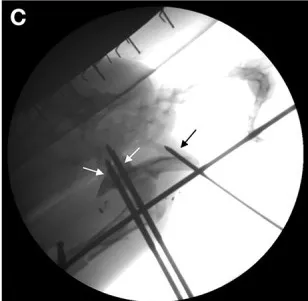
Intraoperative fluoroscopic series showing closed reduction and implant insertion in a 2-year-old cat with a comminuted proximal femur fracture. (C,D) For trans-articular external skeletal fixation of the hip, three of the five positive-profile end-threaded pins are inserted to the left pelvis, including two pins in the ileum (white arrows) and the third pin in the ischium (black arrow), while the other two pins are placed in the distal fragments of the fractured femur (white arrowheads).
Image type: radiology (x_ray)